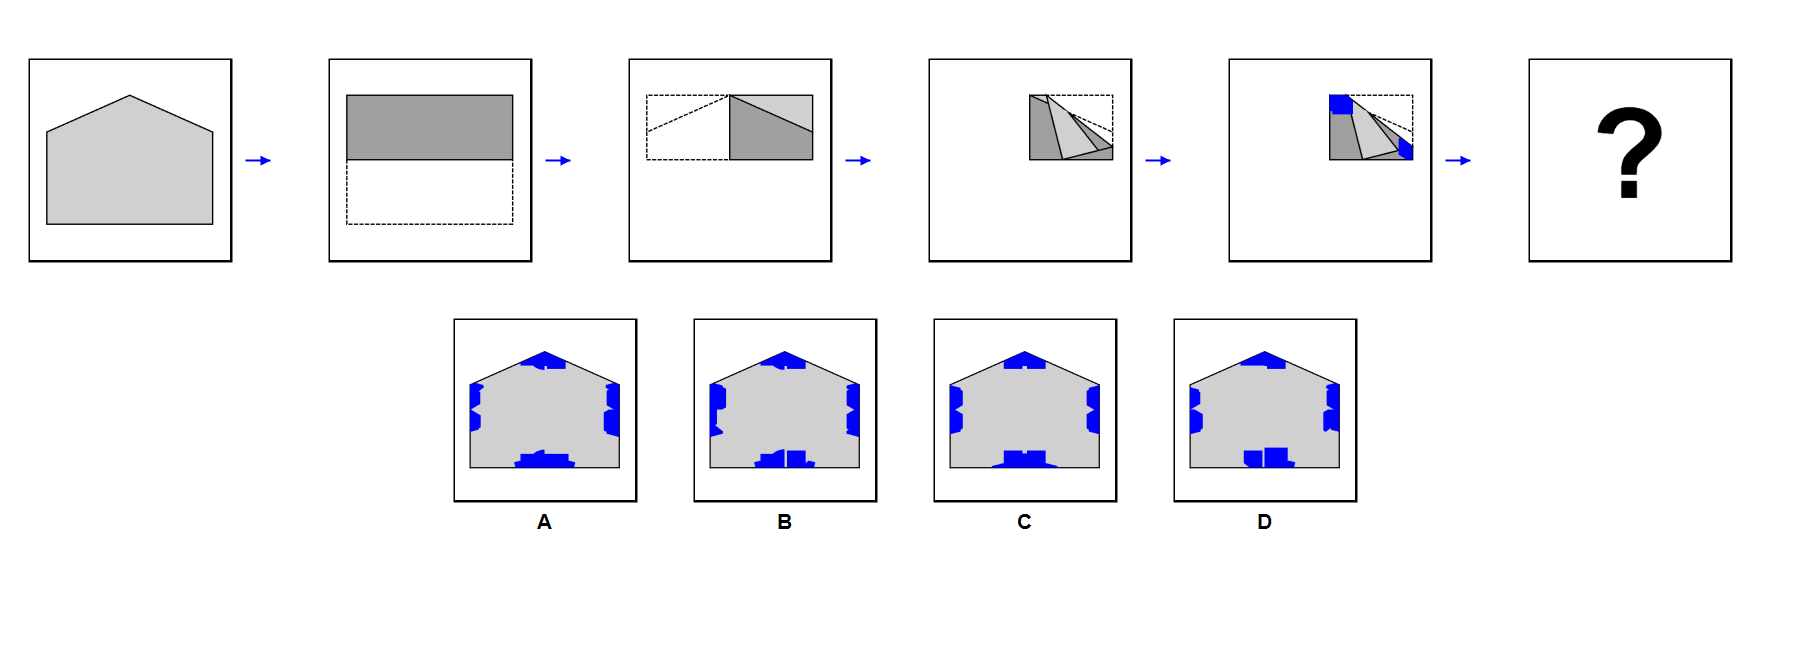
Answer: C